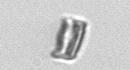
Label: Bacillariophyceae_morphotype1